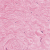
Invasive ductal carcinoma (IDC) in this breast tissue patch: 0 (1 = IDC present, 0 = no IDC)